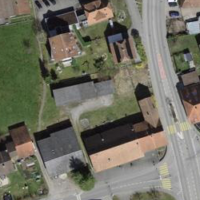
EUNIS habitat code: 54
Species observed at this site:
Portulaca oleracea